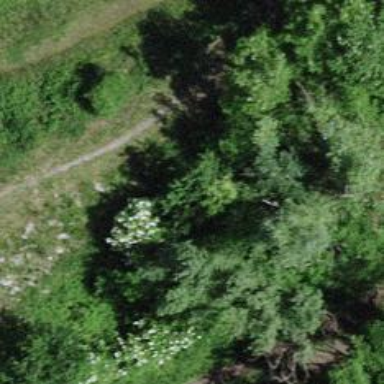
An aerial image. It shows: Unpaved footway.